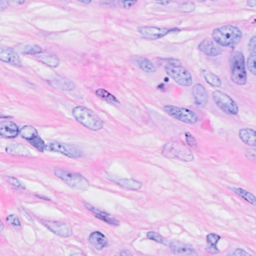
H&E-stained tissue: Breast